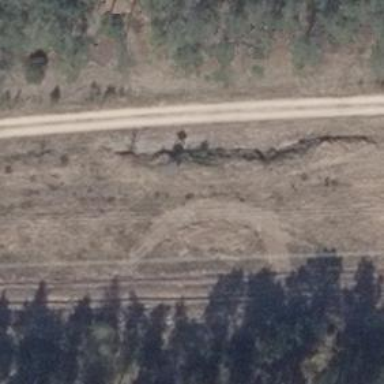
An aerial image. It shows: Hunting stand.